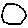
Label: circle